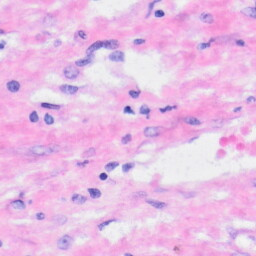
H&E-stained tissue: Liver